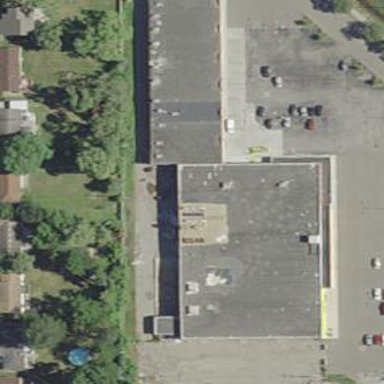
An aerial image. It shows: Building.